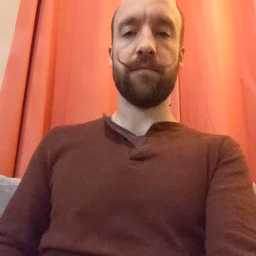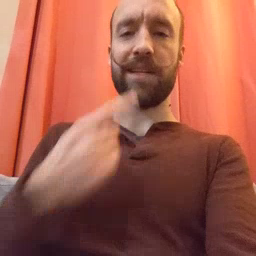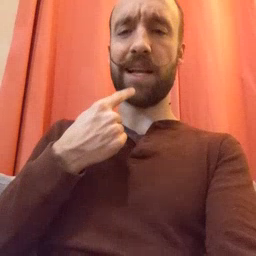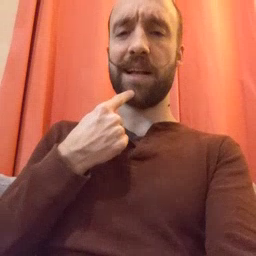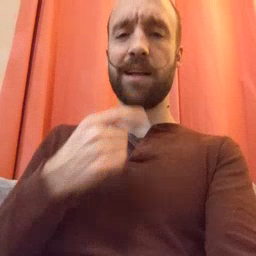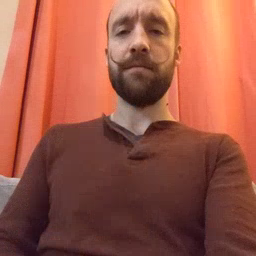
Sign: say